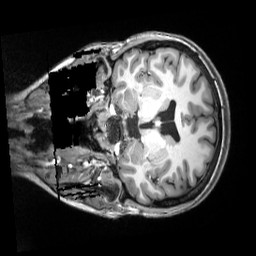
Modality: T1w
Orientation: coronal
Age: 21
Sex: female